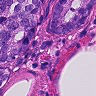
Metastatic tissue present: yes